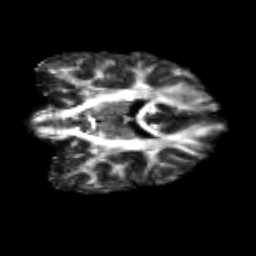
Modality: FA
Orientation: coronal
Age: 22
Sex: male
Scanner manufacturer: siemens
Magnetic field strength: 3 T
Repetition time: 3.5 s
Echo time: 0.125 s